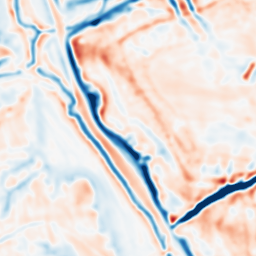
Category: multiscale
Decomposition family: dog_multiscale
Decomposition parameters: sigma_ratio: 1.4
n_scales: 3
base_sigma: 2
Upsampling method: bilinear
Upsampling parameters: scale: 2
Upsampling scale: 2